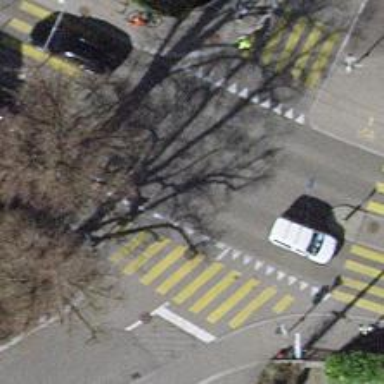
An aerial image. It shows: Secondary road with asphalt surface. There are sidewalks on both sides and trolley wires above.